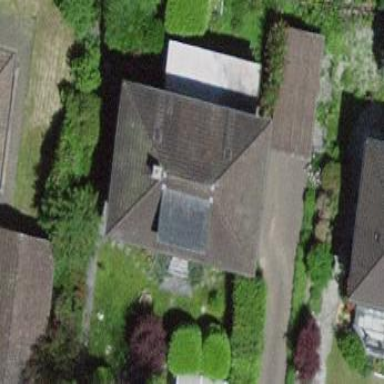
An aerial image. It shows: House with hipped roof.